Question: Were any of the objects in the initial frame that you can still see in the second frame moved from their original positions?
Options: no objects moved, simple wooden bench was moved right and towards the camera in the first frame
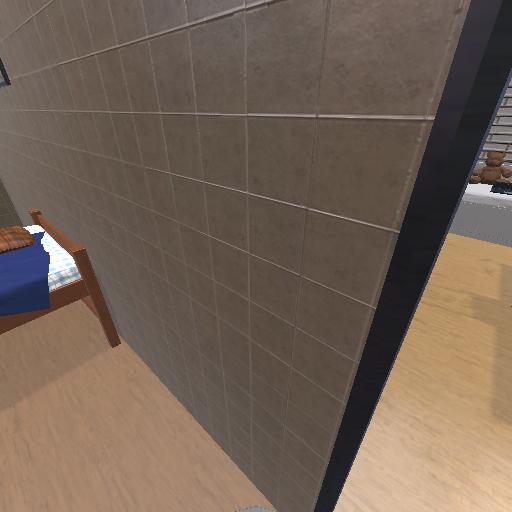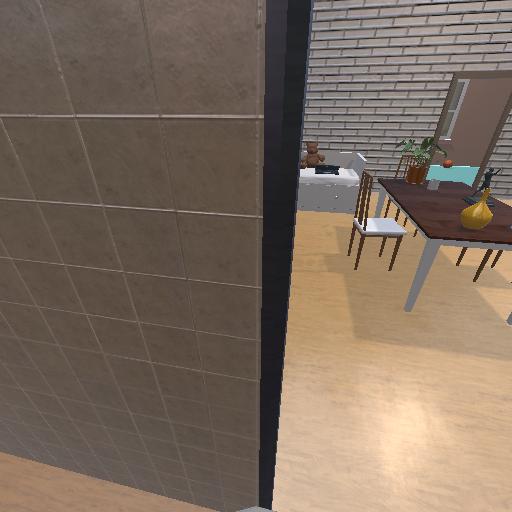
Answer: no objects moved